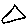
Label: triangle